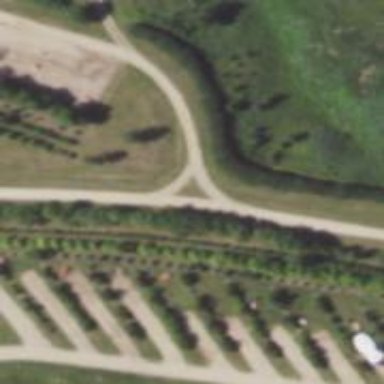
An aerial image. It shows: Row of trees in natural setting.